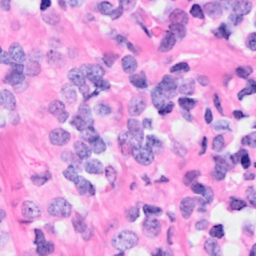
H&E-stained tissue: Breast